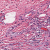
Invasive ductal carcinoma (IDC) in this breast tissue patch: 1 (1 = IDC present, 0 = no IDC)